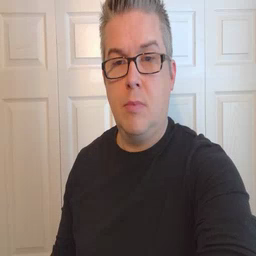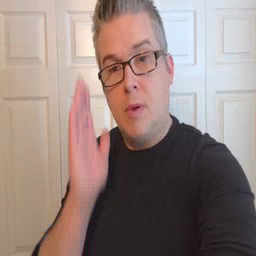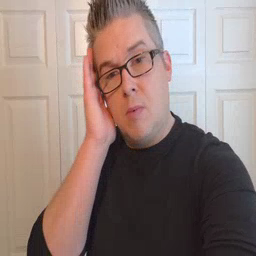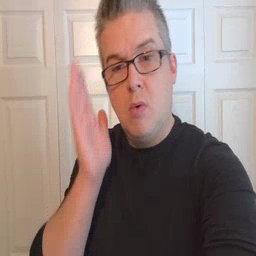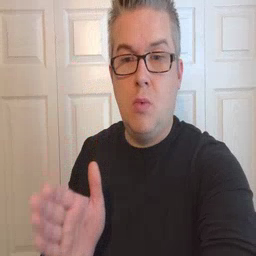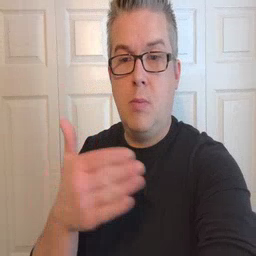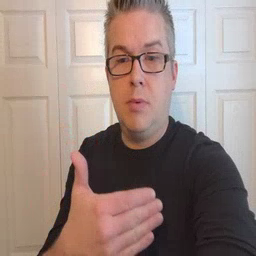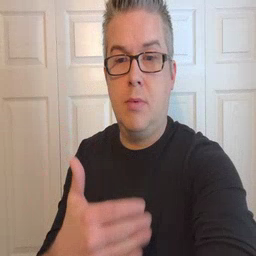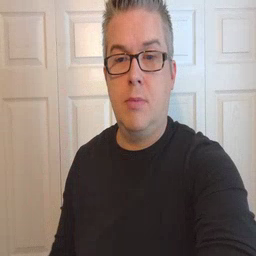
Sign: bedroom